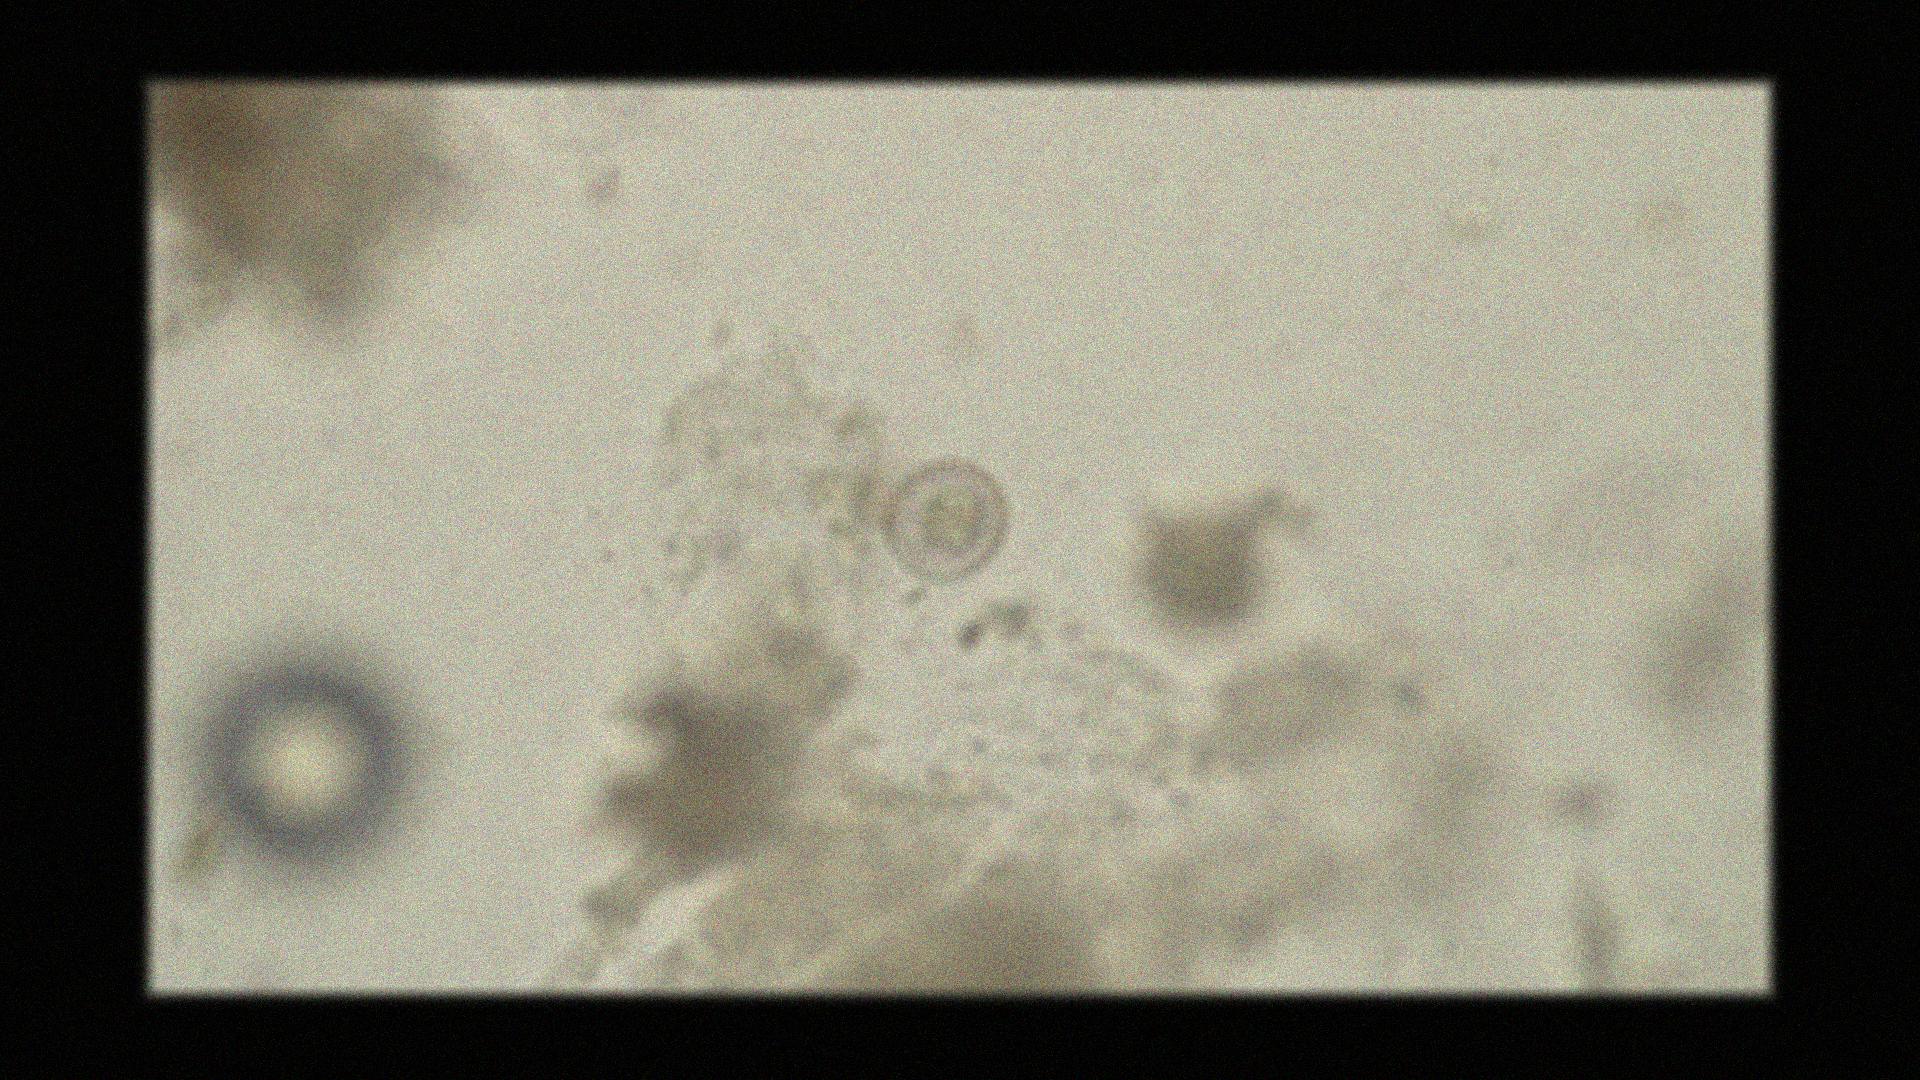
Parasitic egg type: Hymenolepis nana